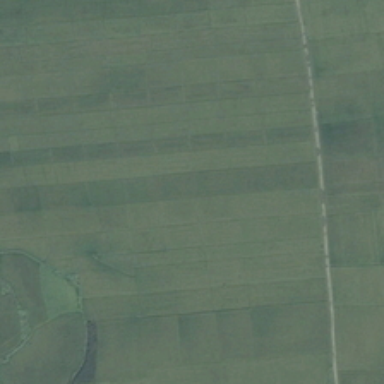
A small wild road is in a piece of green farmland .